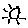
Label: sun